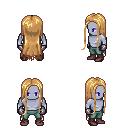
a pixel art fantasy rpg character, male body template, dark elf, purple skin, brown tattered cape, teal pants, light blonde extra-long hairstyle, metal gloves, maroon shoes, four views (front, back, left, right), 2x2 character sprite sheet, small pixel art, hard edges, no anti-aliasing